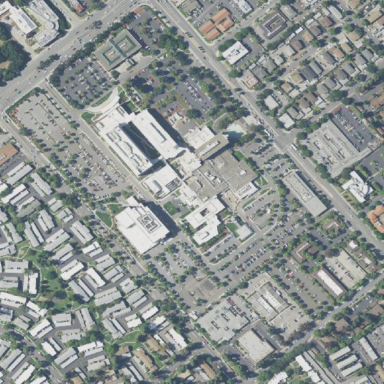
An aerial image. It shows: Healthcare facility identified as hospital.